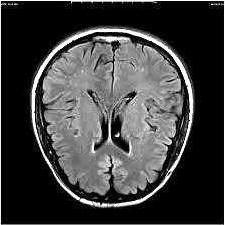
Label: notumor